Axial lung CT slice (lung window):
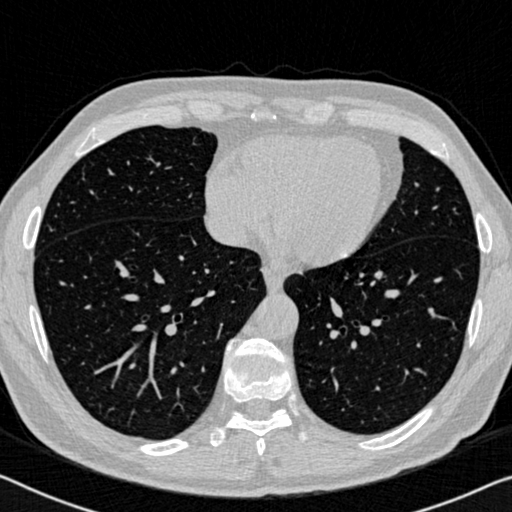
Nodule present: no